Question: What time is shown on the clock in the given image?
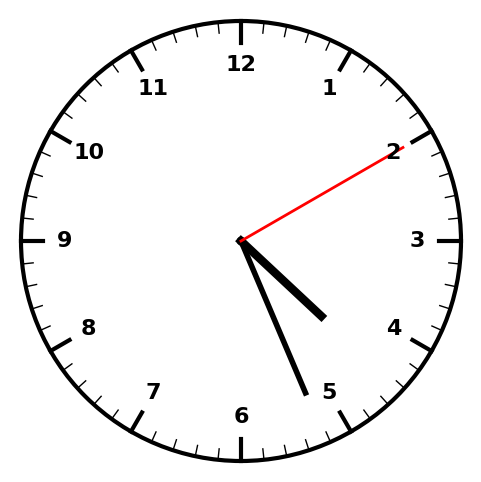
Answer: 04:26:10